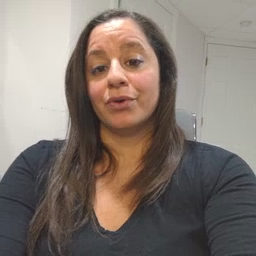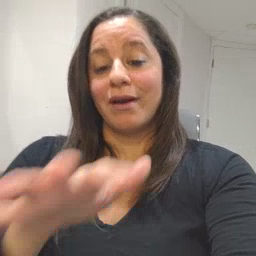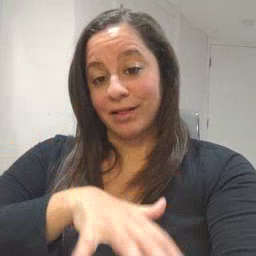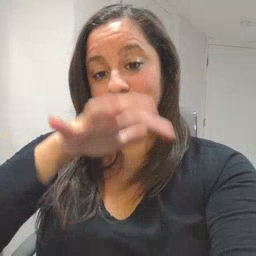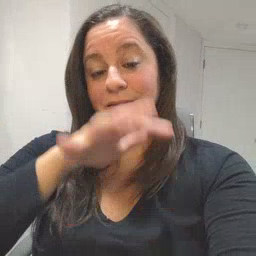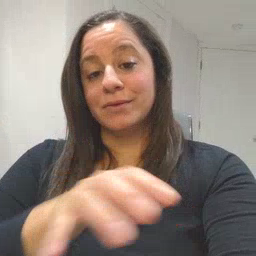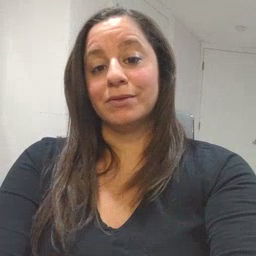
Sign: alligator